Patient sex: M
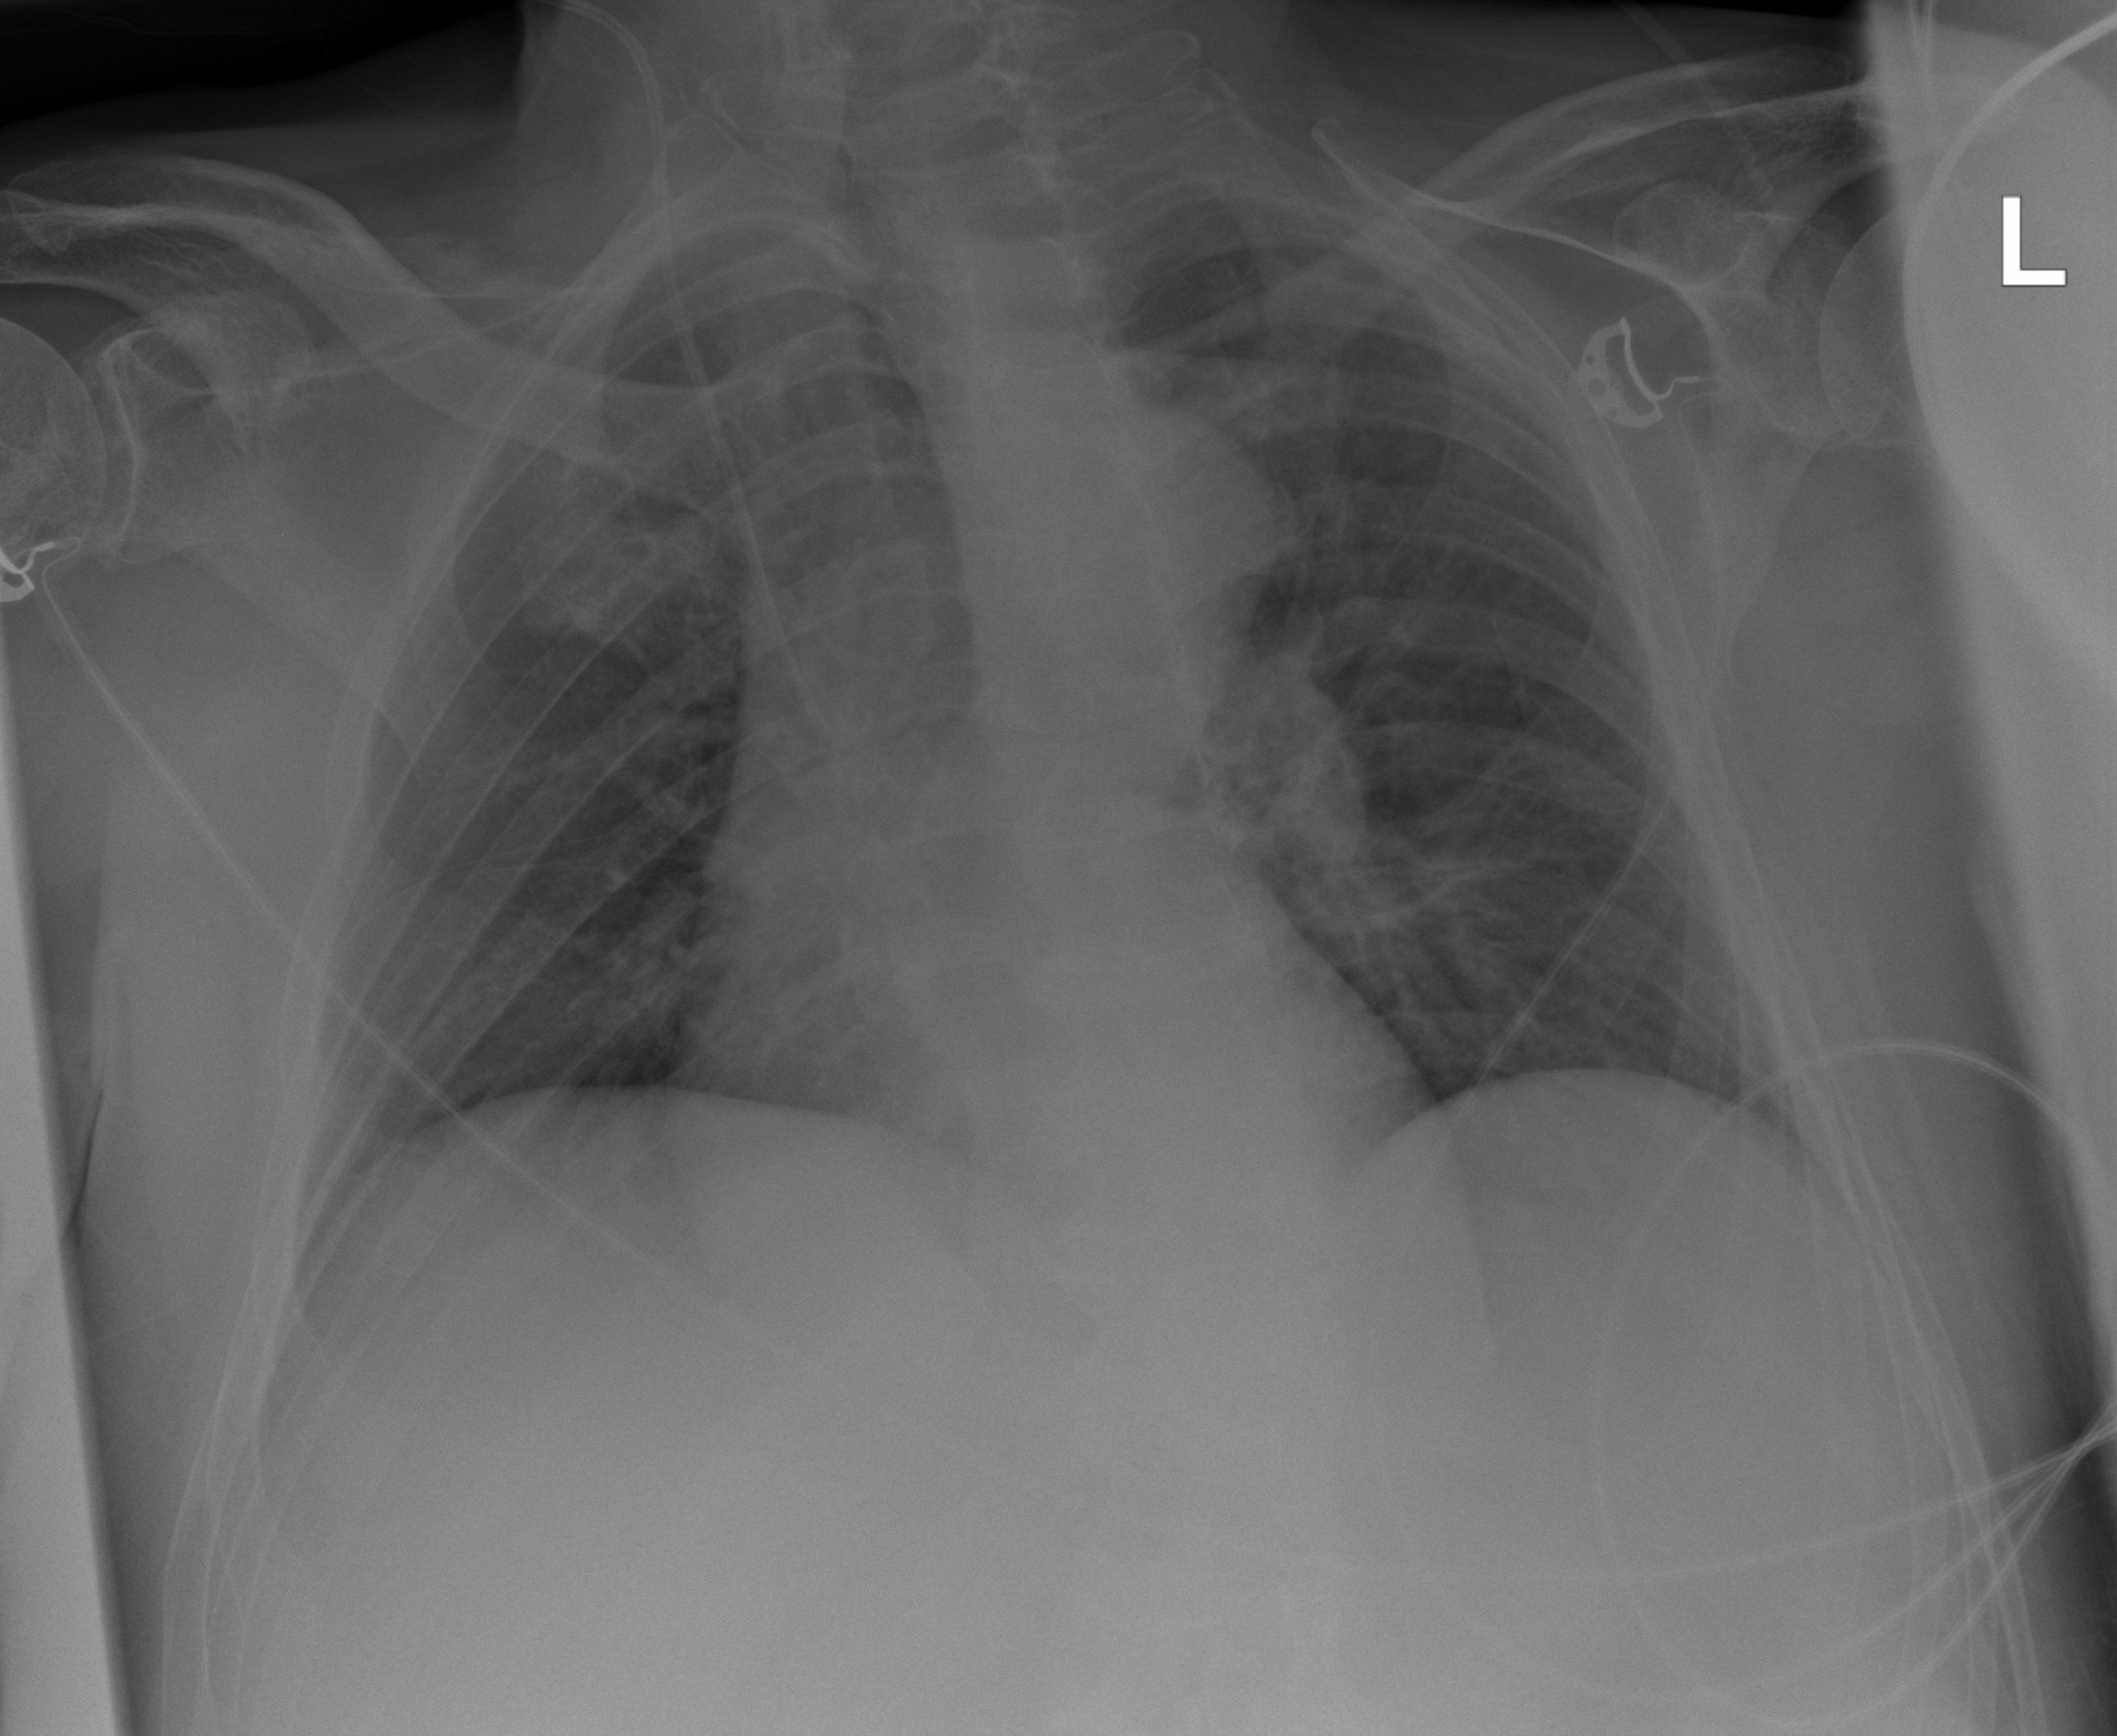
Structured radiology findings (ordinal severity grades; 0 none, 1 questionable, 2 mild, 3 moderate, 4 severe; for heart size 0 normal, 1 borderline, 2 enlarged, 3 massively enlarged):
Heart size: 1
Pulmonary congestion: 0
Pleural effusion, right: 0
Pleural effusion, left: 0
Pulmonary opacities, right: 0
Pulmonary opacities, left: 0
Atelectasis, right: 2
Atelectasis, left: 0